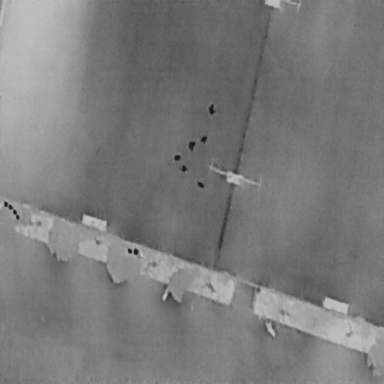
There are six Cars in the infrared image.